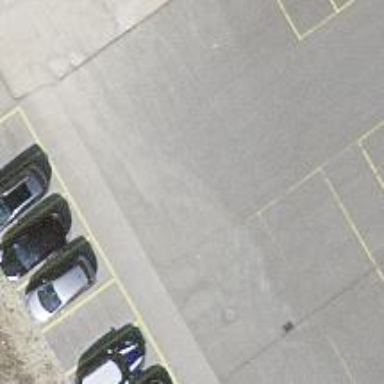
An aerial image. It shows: Road serving as parking aisle.